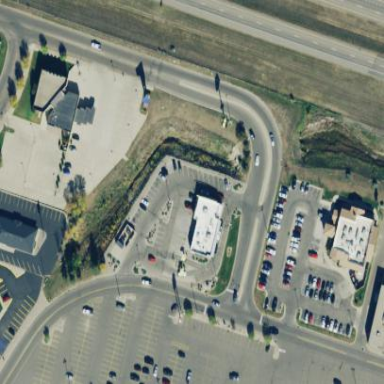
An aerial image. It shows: Parking area.